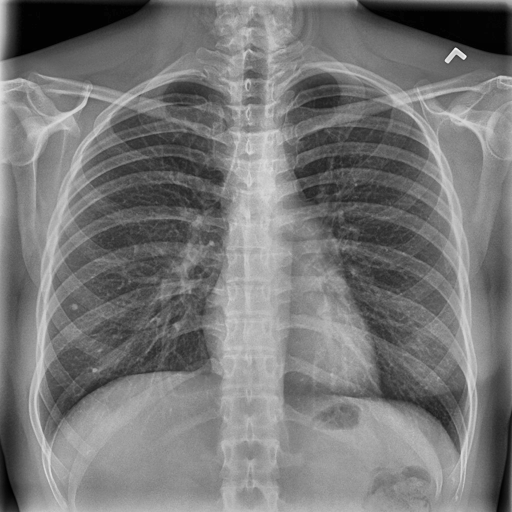
Finding: NORMAL